Question: How to make two elements aligned so they will be at same distance from line in center which should be in center of wrapper. Also wrapper width is not fixed and may change.
<URL>
'''
<div id="block">
<div id="wrapper">
<span id="div1">2222</span>
<span id="div2">2 %</span>
</div>
<div id="wrapper">
<span id="div1">11</span>
<span id="div2">100 %</span>
</div>
<div id="wrapper">
<span id="div1">21</span>
<span id="div2">0 %</span>
</div>
</div>
'''

1 - Initial 2 - What I expect
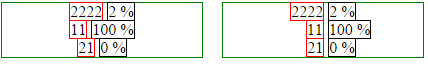
Answer: You could achieve it like this:
(Updated with '.class'es instead of '#ID's)
<URL>
'''
.wrapper {
position: relative;
}
.div1 {
border: 1px solid #F00;
right: 50%;
position: absolute;
}
.div2 {
border: 1px solid #000;
position: relative;
left: 50%;
display: inline-block;
}
.block {
border: 1px solid green;
width: 200px;
}
'''
'''
<div class="block">
<div class="wrapper">
<span class="div1">2222</span>
<span class="div2">2 %</span>
</div>
<div class="wrapper">
<span class="div1">11</span>
<span class="div2">100 %</span>
</div>
<div class="wrapper">
<span class="div1">21</span>
<span class="div2">0 %</span>
</div>
</div>
'''